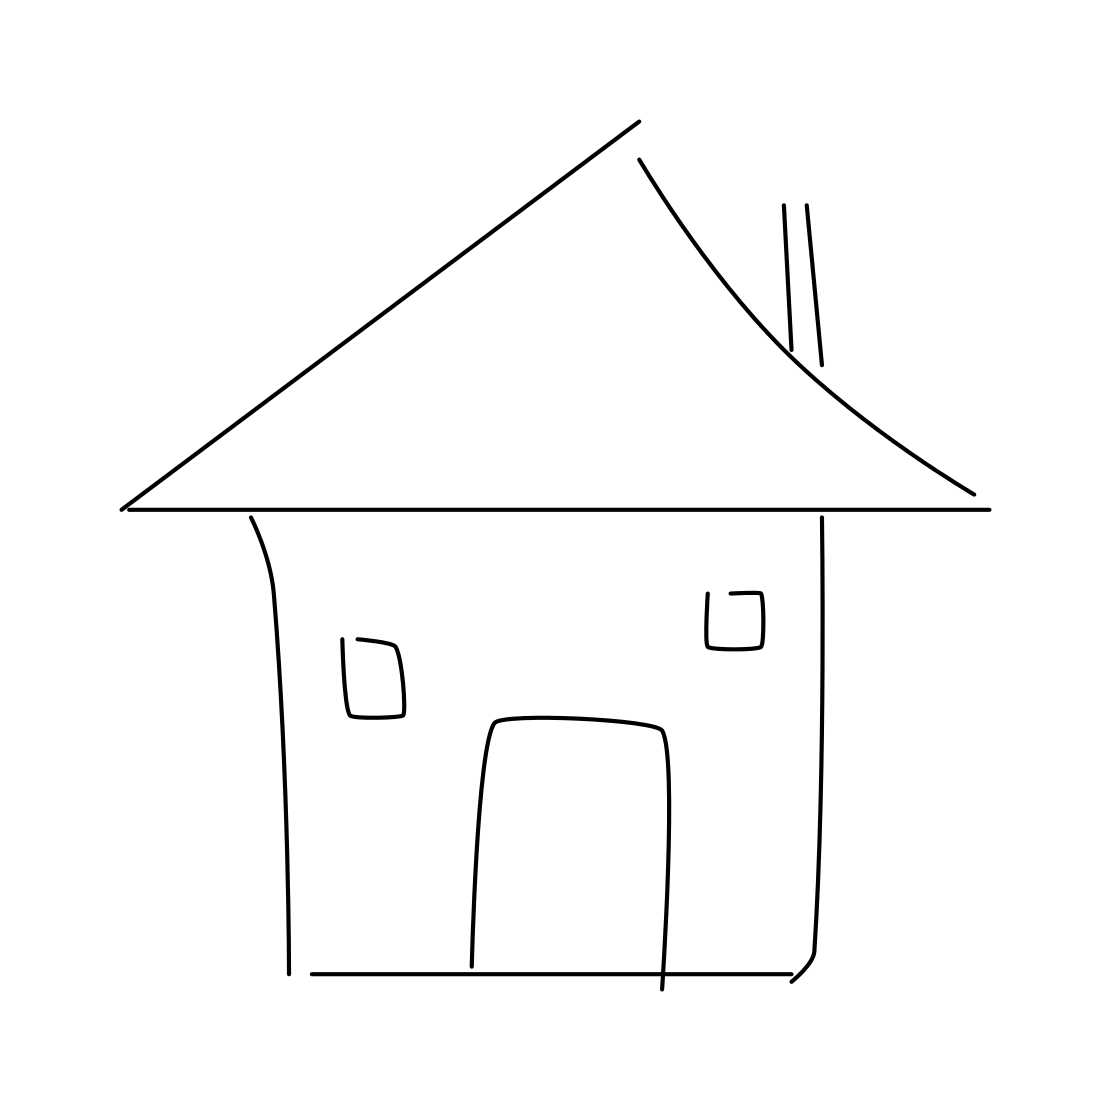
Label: house